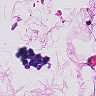
Metastatic tissue present: no